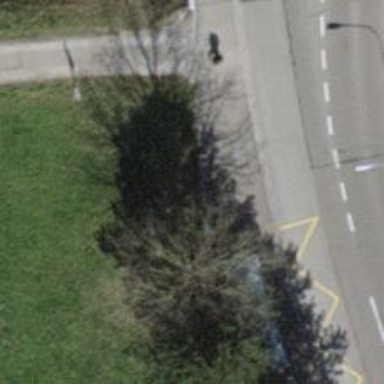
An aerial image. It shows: Bench.